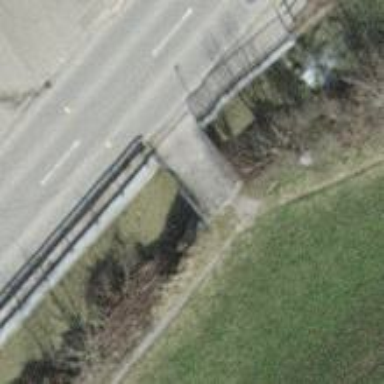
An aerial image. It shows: Path leading to bridge.